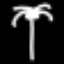
Label: palm tree